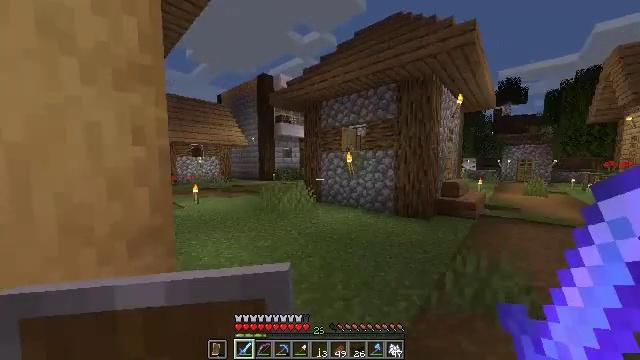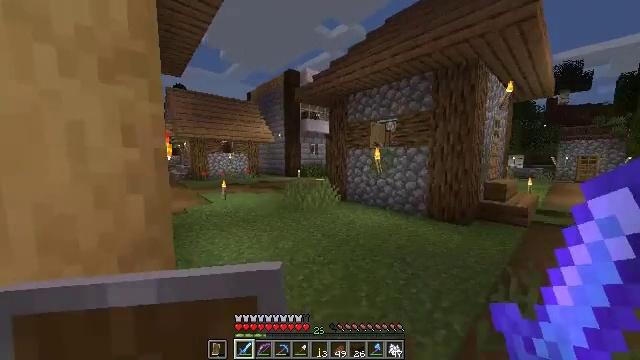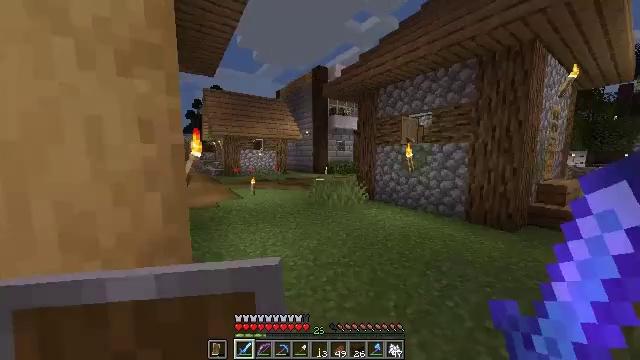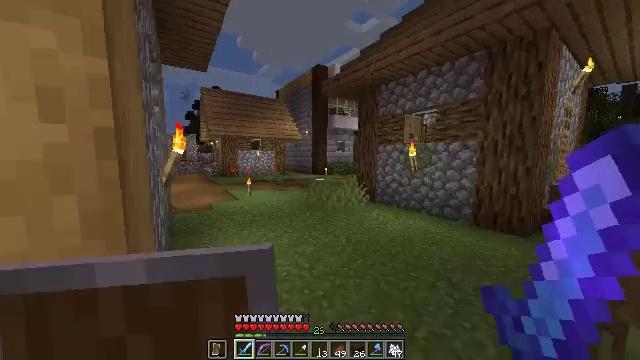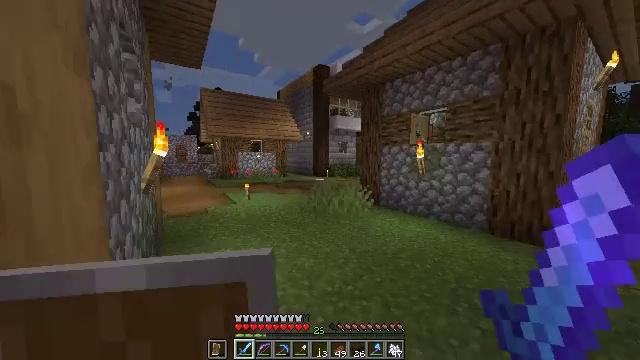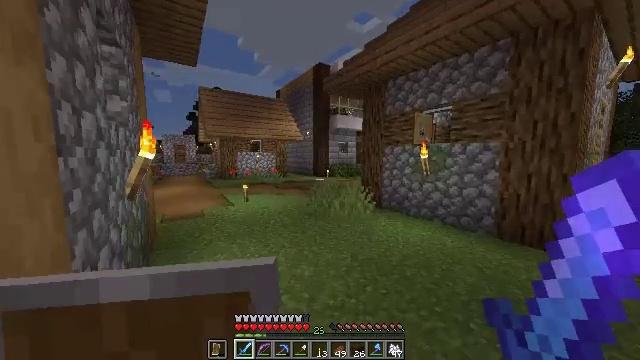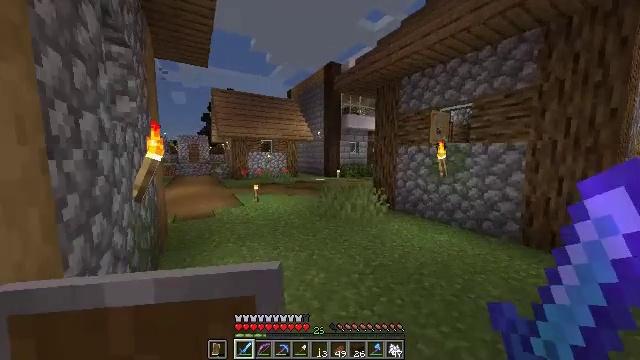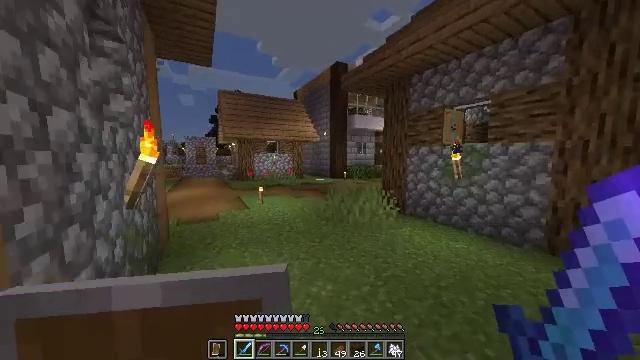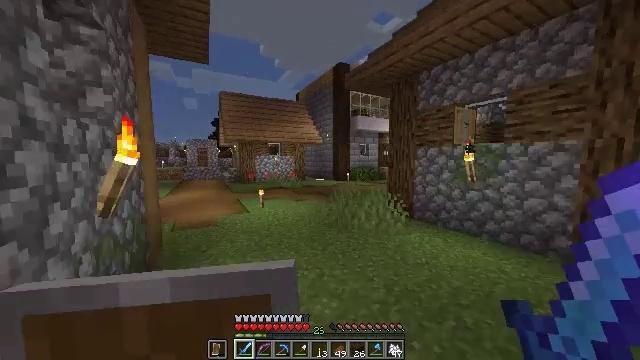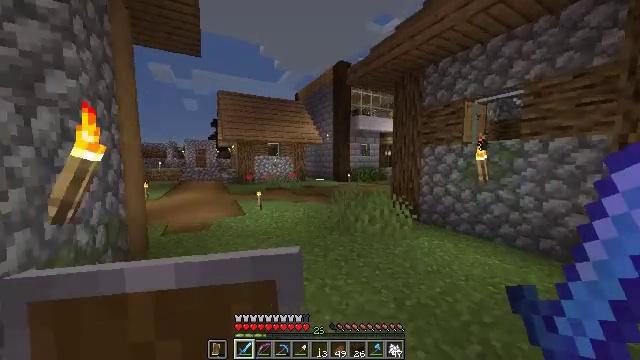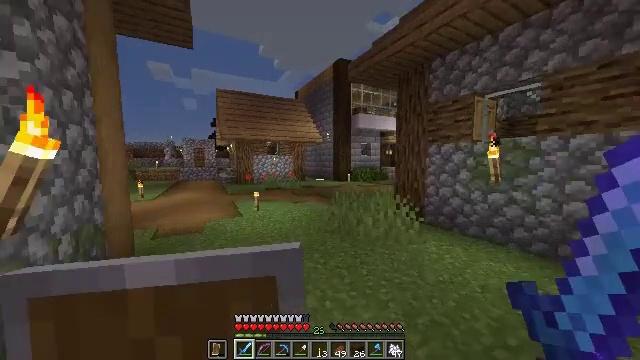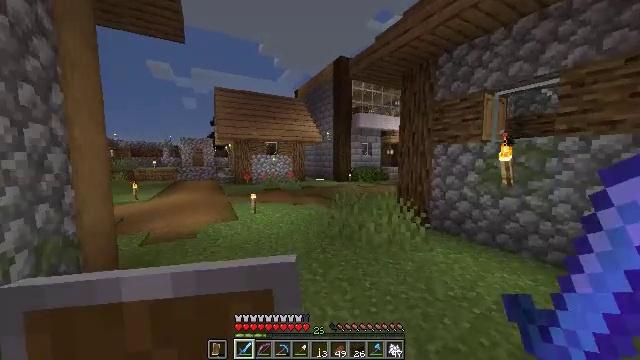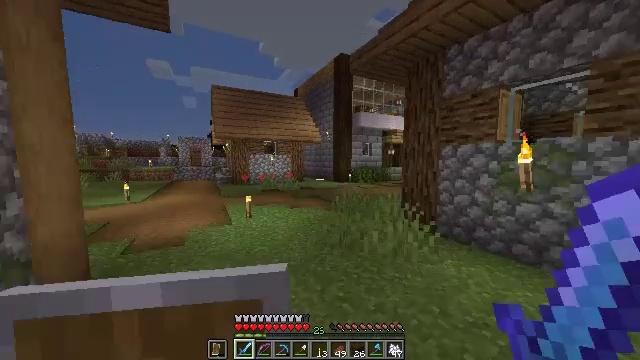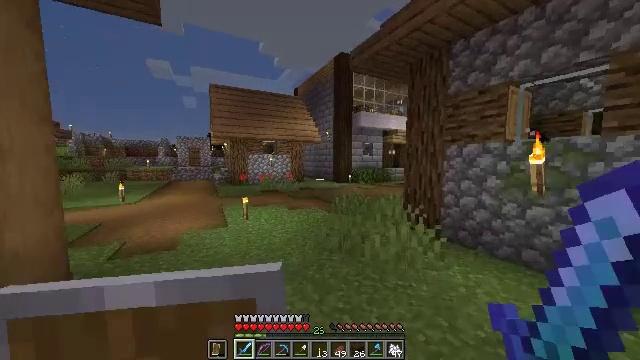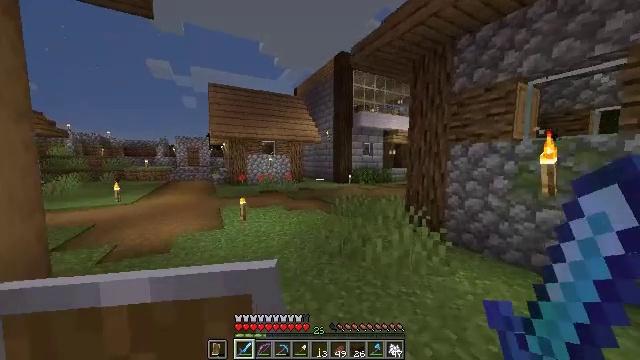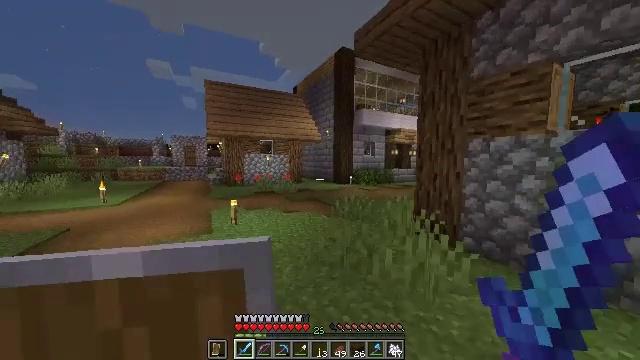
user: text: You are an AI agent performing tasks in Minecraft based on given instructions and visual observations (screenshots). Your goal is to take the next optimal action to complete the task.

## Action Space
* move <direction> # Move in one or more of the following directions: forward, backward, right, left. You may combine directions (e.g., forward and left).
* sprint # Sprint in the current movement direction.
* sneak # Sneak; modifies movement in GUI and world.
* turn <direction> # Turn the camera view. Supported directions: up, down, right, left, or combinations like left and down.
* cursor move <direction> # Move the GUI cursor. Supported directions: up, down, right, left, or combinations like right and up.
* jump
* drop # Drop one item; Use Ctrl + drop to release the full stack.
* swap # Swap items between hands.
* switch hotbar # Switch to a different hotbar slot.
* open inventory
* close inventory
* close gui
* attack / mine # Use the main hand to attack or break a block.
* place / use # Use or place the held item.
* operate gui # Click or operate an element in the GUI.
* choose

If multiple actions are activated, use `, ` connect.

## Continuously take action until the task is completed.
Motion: motion action
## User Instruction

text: craft item air
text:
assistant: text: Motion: move forward, turn left and down
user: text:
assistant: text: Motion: move forward, turn left
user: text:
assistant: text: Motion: move forward
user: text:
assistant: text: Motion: move forward, sprint
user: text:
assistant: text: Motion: move forward, sprint
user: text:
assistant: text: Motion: move forward, sprint, turn left
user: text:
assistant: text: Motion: move forward, turn left
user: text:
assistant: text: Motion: move forward
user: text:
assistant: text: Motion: move forward
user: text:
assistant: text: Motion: move forward
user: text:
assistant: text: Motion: move forward
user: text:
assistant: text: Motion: move forward
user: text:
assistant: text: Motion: move forward
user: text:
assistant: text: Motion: move forward
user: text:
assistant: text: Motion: move forward
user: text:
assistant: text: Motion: move forward
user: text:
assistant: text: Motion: move forward
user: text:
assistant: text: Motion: move forward
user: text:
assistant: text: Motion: move forward
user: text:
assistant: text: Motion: move forward
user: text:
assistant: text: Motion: move forward, turn right
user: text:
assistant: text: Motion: move forward, turn right and up
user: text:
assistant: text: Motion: move forward, sprint
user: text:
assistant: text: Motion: move forward, sprint
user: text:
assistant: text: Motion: move forward, sprint
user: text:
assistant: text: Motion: move forward, sprint
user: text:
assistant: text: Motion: move forward, turn right and up
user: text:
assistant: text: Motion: move forward, turn right
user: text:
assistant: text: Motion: move forward, turn right
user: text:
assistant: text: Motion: move forward, turn right